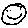
Label: smiley face